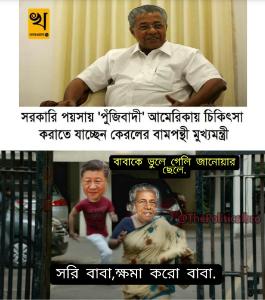
Text: সরকারি পয়সায় পূজিবাদী আমেরিকায় চিকিতসা করাতে যাচ্ছেন কেরালের বামপন্থী মুখ্যমন্ত্রী বাবাকে ভুলে গেলো জানোয়ার ছেলে দুঃখিত বাবা ক্ষমা করো বাবা
Label: Hate
Hate category: Political
Targeted group: Organization